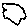
Label: cloud